Field crop: tomato
Growth stage: 2
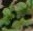
Species: solanum